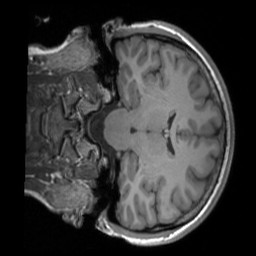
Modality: T1w
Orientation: coronal
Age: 23
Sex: female
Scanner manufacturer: siemens
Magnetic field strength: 3 T
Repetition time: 1.9 s
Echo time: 0.00252 s